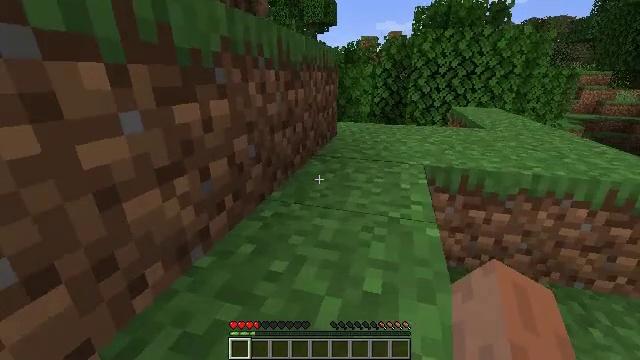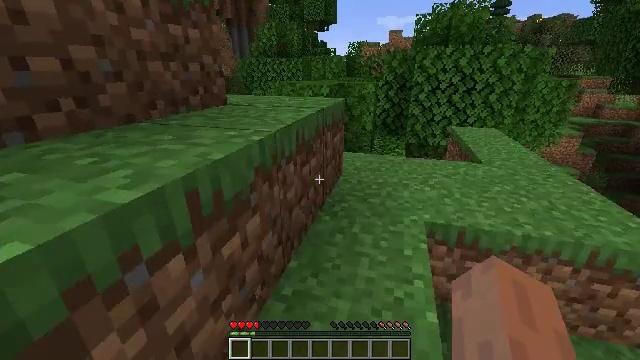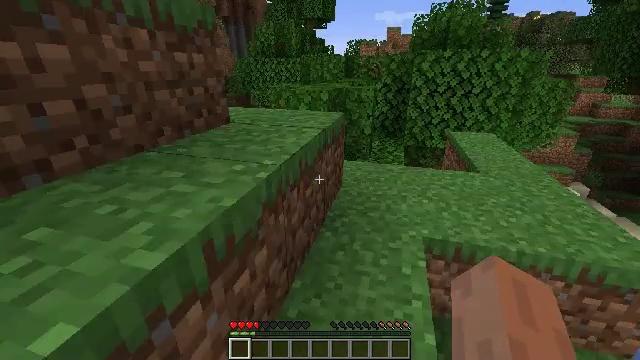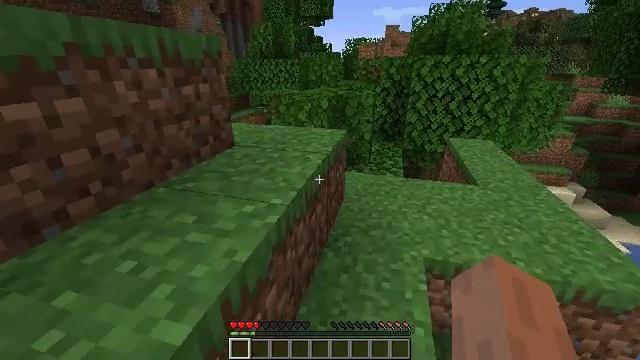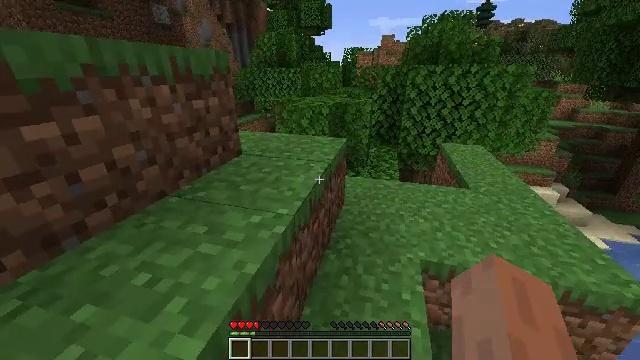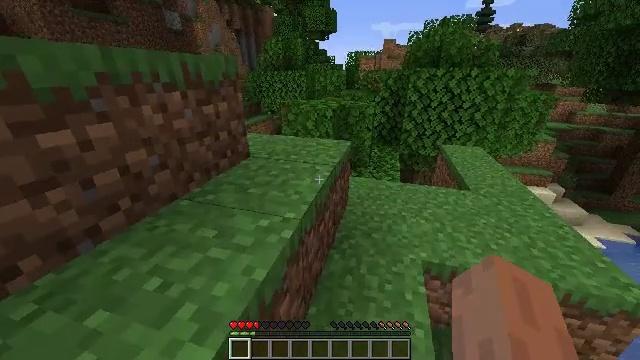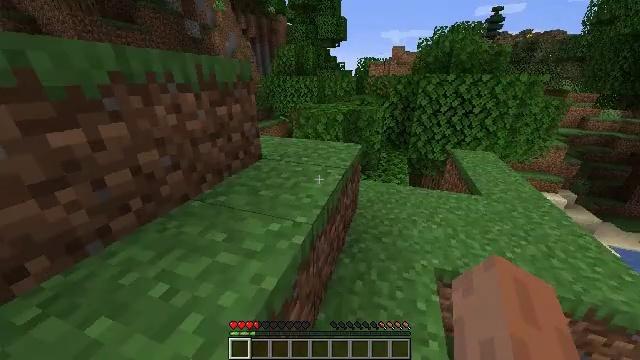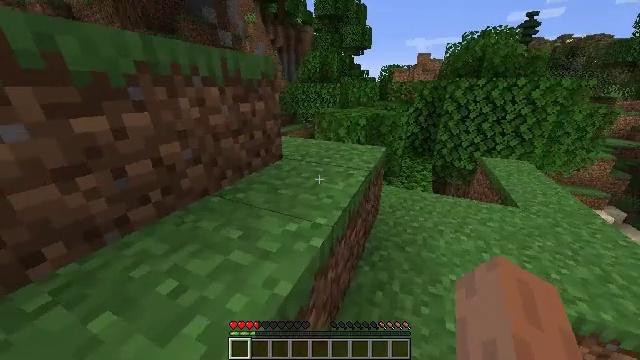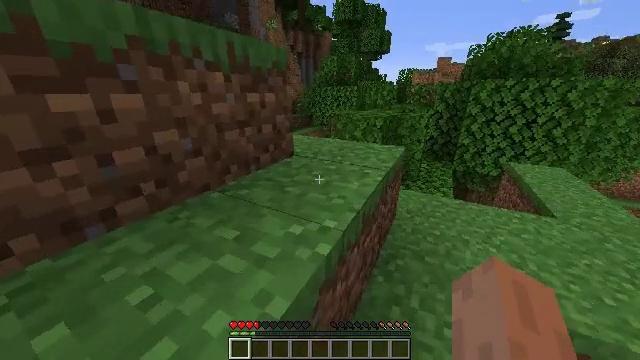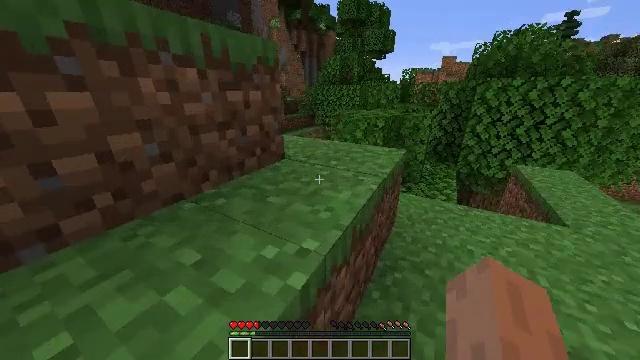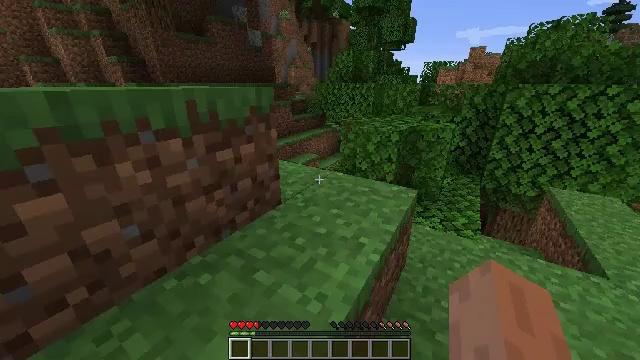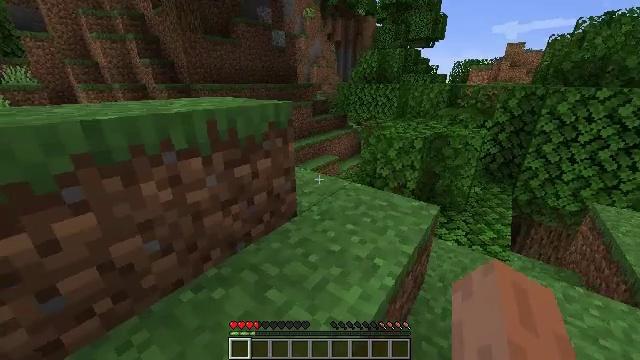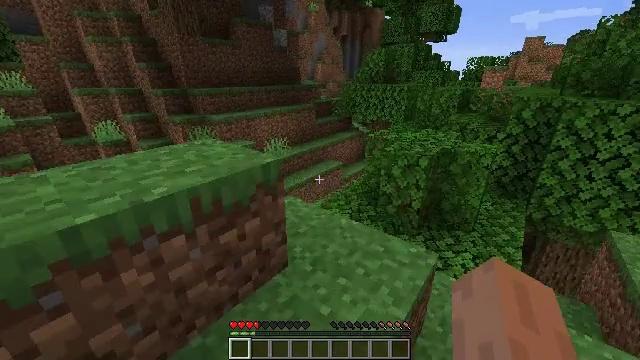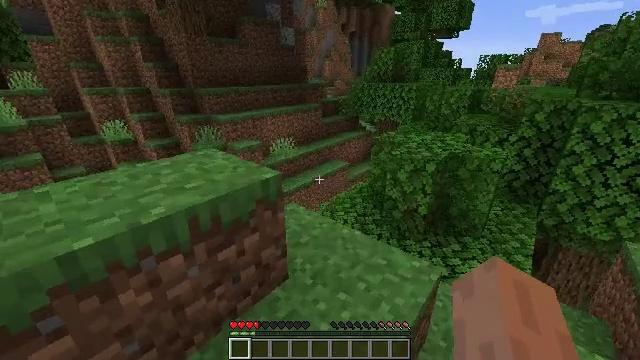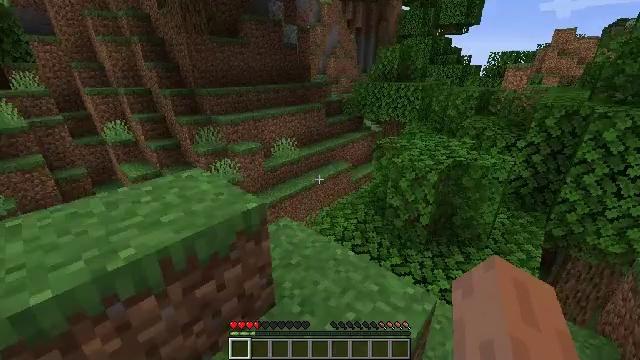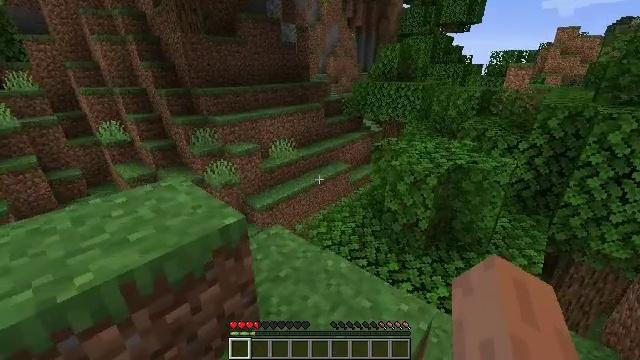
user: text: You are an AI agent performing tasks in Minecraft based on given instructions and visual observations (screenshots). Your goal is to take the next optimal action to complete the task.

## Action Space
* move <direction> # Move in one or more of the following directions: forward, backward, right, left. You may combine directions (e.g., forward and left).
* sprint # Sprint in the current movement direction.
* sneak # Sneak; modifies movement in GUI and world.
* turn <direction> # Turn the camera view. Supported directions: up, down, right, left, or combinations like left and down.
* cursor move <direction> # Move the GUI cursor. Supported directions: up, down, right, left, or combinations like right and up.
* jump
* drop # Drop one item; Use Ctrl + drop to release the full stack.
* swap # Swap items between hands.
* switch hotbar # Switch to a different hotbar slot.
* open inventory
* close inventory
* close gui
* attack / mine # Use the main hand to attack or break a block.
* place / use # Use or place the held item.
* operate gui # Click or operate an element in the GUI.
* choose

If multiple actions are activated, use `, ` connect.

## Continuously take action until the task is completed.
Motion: motion action
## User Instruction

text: Harvest birch leaves for decorations.
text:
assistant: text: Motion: move forward, sprint, turn down, jump
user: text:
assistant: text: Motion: move forward, sprint, jump
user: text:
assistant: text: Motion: move forward, sprint, jump
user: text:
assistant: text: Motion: move forward, sprint, jump
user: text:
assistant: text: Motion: move forward, sprint, jump
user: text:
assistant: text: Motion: move forward, sprint, turn left, jump
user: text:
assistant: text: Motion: move forward, sprint, turn left and up, jump
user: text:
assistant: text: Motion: move forward, sprint, turn left, jump
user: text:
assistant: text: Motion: move forward, sprint, jump
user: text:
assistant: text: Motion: move forward, sprint, turn left, jump
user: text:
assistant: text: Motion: move forward and move right, sprint, turn left, jump
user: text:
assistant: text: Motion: move forward and move right, turn left, jump
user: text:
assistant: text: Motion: move forward and move right, turn left, jump
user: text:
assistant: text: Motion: move forward and move right, sprint, turn left, jump
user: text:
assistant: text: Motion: move forward and move left, sprint, jump
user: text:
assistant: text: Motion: move forward and move left, sprint, turn right and down, jump
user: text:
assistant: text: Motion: move forward, sprint, turn right and down, jump
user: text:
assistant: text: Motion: move forward, sprint, turn right, jump
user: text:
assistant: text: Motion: move forward, sprint, turn right, jump
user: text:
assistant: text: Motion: move forward, sprint, turn right, jump
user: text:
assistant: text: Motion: move forward, sprint, turn right, jump
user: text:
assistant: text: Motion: move forward, sprint, turn right, jump
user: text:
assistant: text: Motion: move forward, sprint, turn right, jump
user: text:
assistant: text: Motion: move forward, sprint, jump
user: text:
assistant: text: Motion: move forward, sprint, jump
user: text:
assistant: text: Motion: move forward, sprint, turn right, jump
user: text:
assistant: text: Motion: move forward, sprint, turn right, jump
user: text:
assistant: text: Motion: move forward, sprint, turn right, jump
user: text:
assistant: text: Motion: move forward, sprint, turn right, jump
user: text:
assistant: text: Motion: move forward, sprint, turn right and up, jump